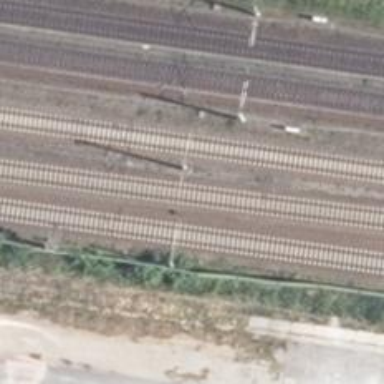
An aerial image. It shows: Railway signal.